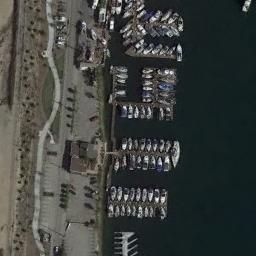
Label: harbor